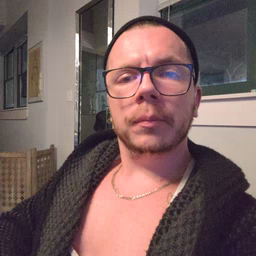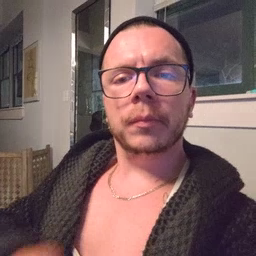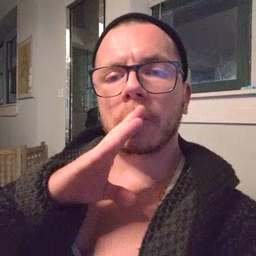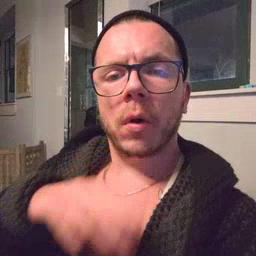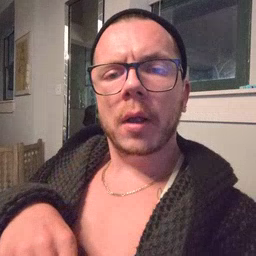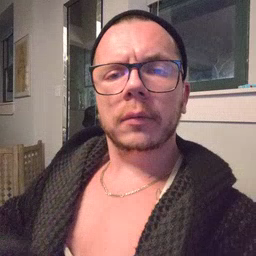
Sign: quiet